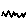
Label: zigzag